Question: I have a Storyboard-based application with a TableViewController. Inside the Content View for a particular cell, I have a textfield and a label. I added the label by accident and now I can't delete it. Hitting the delete key doesn't work and the "Delete" menu item is greyed out.
What's really bad about this is that Xcode complains about this label. But, when I try to fix the constraints for it, my project fails to compile. I really just want to delete the label as I don't need it.
fwiw this is what it looks like:

I'm in Xcode 6.2 and I'm using Swift for development.
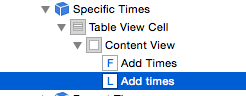
Answer: You're probably using one of the built-in cell styles (like Subtitle), which has views you can't remove.
Change your cell style to "Custom" and you'll be able to do whatever you want.